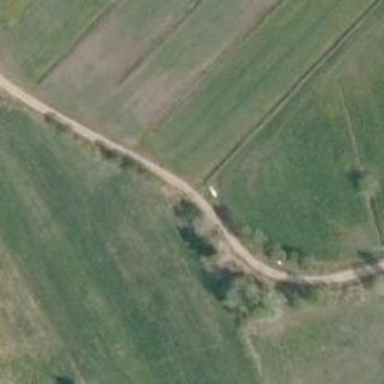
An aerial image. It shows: Bridleway.